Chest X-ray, PA view. Patient: 25 years old, sex F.
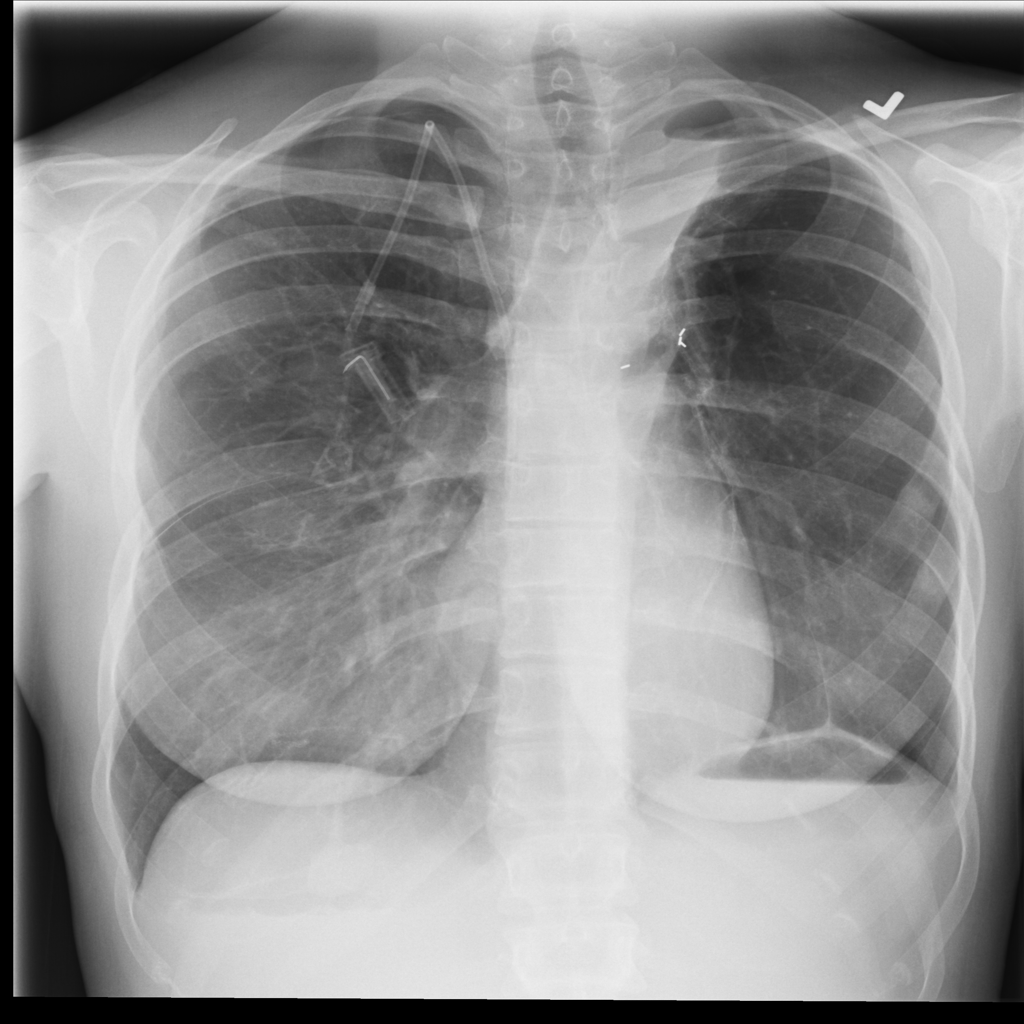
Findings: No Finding